Field crop: maize
Growth stage: 2
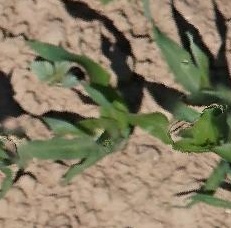
Species: maize